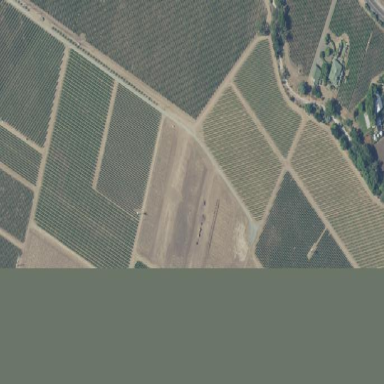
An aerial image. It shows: Vineyard with wine grapes as the crop.